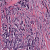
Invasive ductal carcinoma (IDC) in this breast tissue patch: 1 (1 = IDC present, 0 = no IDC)